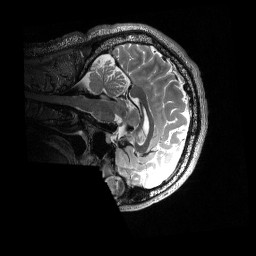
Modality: T2w
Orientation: sagittal
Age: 38
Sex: male
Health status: ill
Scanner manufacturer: siemens
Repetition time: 3.2 s